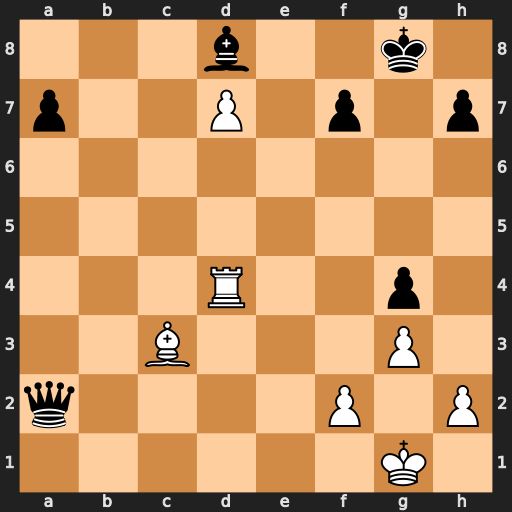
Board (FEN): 3b2k1/p2P1p1p/8/8/3R2p1/2B3P1/q4P1P/6K1
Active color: w
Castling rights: -
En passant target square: -
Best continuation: Rxg4+ Kf8 Bb4+ Be7 d8=Q#